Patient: sex M, age 65
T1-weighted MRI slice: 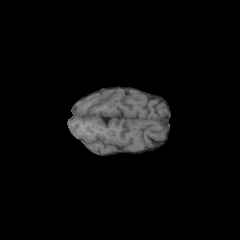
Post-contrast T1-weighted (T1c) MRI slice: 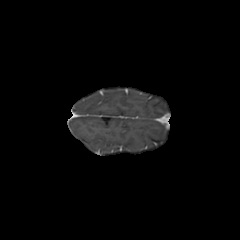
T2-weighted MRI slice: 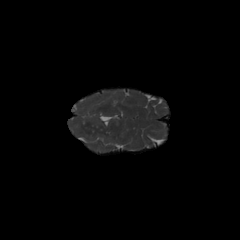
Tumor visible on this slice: no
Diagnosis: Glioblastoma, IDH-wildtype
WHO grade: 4